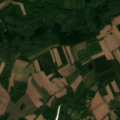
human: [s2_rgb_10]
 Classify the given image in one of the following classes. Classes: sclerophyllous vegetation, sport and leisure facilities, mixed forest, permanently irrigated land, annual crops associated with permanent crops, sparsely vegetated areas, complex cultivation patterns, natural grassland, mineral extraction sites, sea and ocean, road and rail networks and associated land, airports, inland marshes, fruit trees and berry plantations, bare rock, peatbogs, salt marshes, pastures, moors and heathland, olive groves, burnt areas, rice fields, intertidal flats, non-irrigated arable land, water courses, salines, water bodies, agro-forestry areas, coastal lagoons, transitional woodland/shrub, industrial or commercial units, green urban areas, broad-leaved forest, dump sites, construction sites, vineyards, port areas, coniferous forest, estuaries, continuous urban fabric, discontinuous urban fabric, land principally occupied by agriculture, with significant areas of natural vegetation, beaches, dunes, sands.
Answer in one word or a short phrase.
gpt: non-irrigated arable land, complex cultivation patterns, land principally occupied by agriculture, with significant areas of natural vegetation, broad-leaved forest